Question: I need some help with Java Swing components and its capabilities. I need to add a 'JPanel' to a 'JFrame' and paint an 'Ellipse2D' on it. Onto the 'Ellipse2D' I want to add another element, in my case it is a picture (right now I use an 'ImageIcon', maybe wrong). How can I achieve adding the 'Ellipse2D' and the picture on the panel as shown in the image I attached?
The reason why I need the images separated is, because I need to change the filling color of the ellipse sometimes.
Thanks for any help.
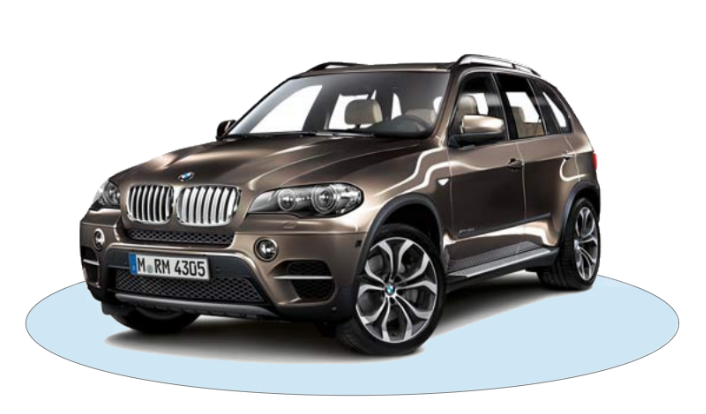
Answer: What you need is to create a custom 'JPanel' implementation and override 'paintComponent' method.
Inside it, you just do:
'''
public void paintComponent(Graphics g) {
super.paintComponent(g);
// Draw ellipse here
// Draw your image here. It will be drawn on top of the ellipse.
}
'''
This way, you can hold the ellipse fill color in the 'CustomPanel' class, and just call 'repaint()' method after you change the color.